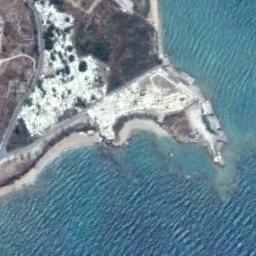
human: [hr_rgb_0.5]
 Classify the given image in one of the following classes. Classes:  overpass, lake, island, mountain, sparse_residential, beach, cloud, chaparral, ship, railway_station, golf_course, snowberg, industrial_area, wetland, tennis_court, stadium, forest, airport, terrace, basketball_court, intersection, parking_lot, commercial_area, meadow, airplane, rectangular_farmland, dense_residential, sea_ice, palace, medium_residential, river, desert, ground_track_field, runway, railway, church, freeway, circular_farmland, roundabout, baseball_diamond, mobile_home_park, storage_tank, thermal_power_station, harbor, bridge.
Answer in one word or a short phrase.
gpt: beach